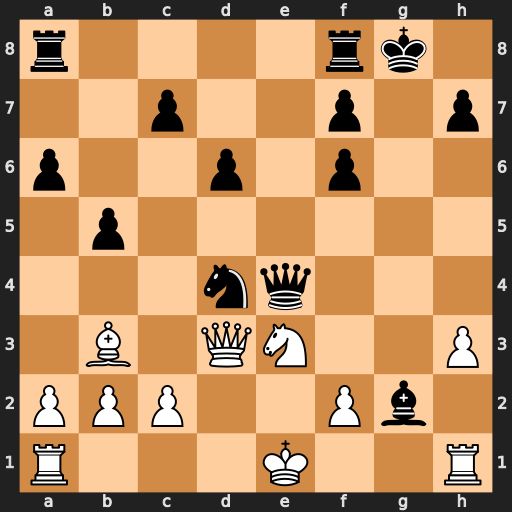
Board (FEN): r4rk1/2p2p1p/p2p1p2/1p6/3nq3/1B1QN2P/PPP2Pb1/R3K2R
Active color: w
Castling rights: KQ
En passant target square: -
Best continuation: Rg1 Nf3+ Ke2 Nxg1+ Rxg1 Qf3+ Ke1